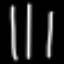
Label: line